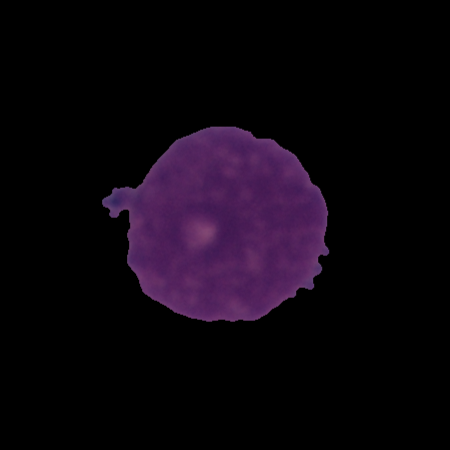
Label: cancer